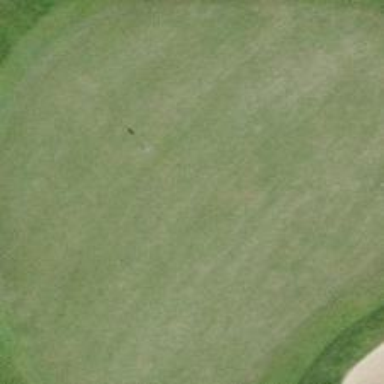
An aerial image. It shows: View of golf hole.